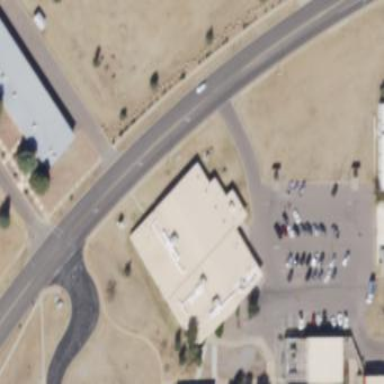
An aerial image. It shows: Building housing bowling alley.